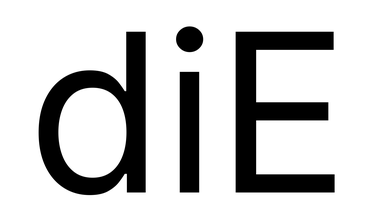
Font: Inter_Regular